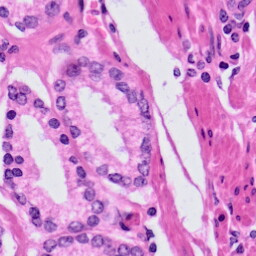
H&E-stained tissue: Prostate